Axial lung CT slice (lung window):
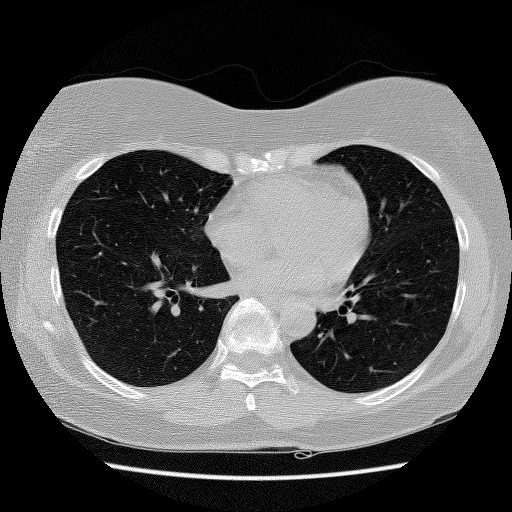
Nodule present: no